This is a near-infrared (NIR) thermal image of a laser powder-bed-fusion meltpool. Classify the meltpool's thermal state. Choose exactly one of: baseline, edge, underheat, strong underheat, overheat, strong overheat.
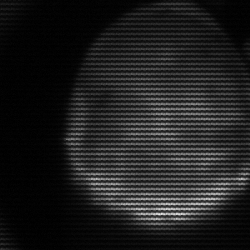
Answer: edge